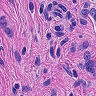
Metastatic tissue present: yes